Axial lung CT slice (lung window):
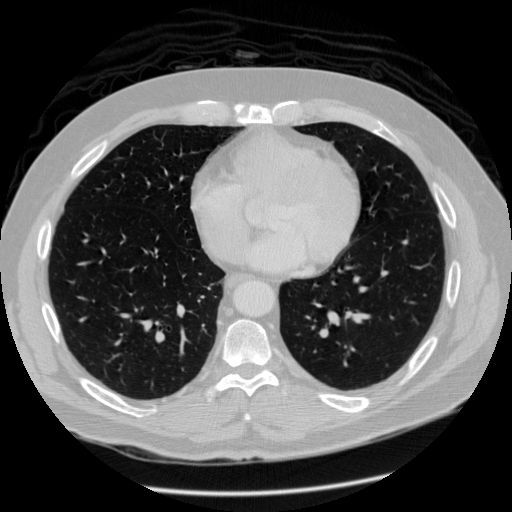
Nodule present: no